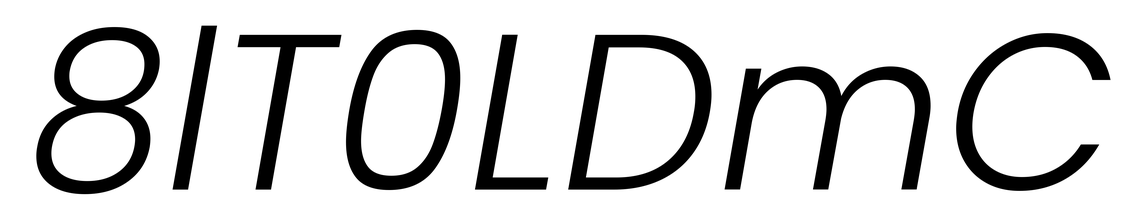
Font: Poppins-LightItalic